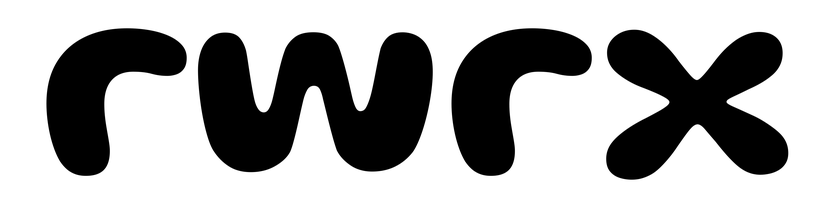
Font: Gluten_SemiBold